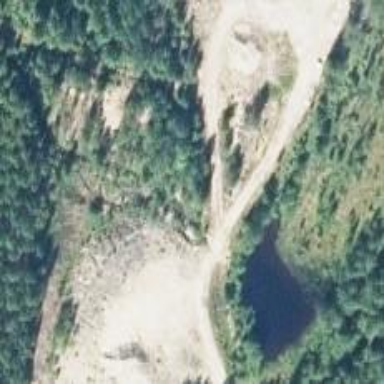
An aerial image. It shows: Quarry extracting sand as natural resource.